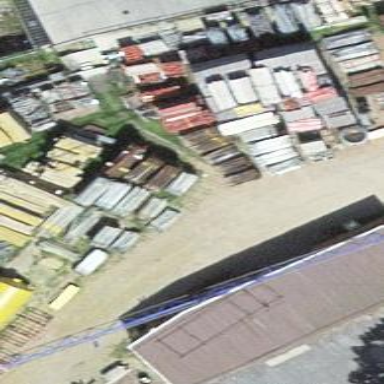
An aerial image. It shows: Industrial building.